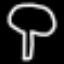
Label: mushroom